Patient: sex M, age 48
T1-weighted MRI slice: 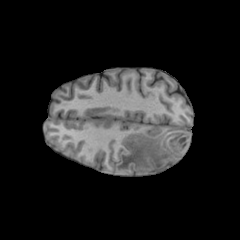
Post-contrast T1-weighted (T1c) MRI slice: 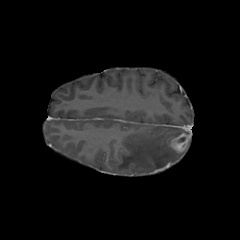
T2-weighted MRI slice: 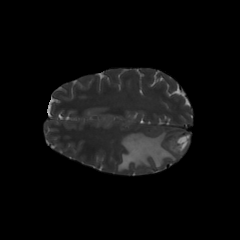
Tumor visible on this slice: yes
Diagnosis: Glioblastoma, IDH-wildtype
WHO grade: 4